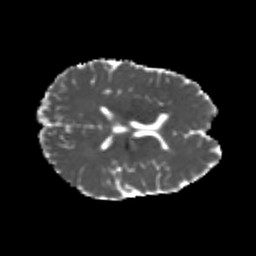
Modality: MD
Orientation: axial
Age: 20
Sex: female
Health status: healthy
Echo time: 0.074 s